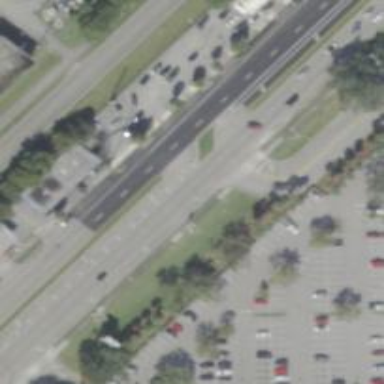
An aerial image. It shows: Asphalt trunk link road.